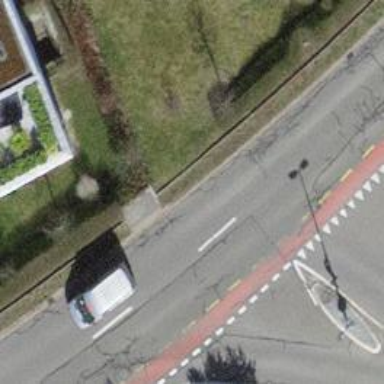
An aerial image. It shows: Tertiary road with asphalt surface. There is separate sidewalk along the road.